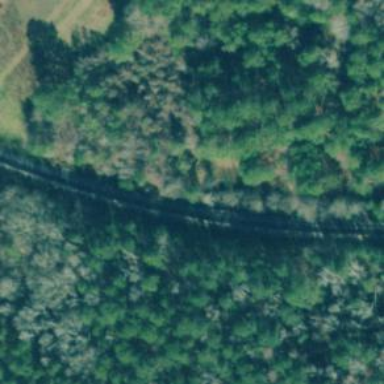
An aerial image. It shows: Railway track.